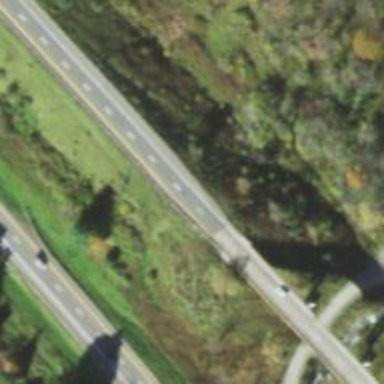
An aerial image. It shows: Motorway bridge.